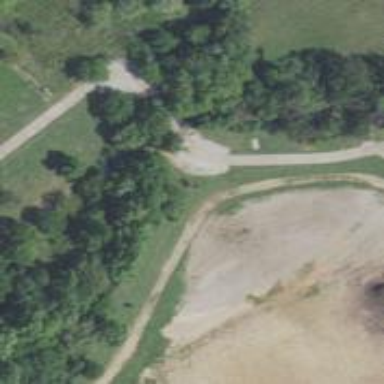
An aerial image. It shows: Disc golf basket.